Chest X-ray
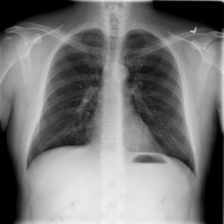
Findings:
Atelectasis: negative
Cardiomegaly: negative
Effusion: negative
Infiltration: negative
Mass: negative
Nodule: negative
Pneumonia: negative
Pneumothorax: negative
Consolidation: negative
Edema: negative
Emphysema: negative
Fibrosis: negative
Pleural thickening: negative
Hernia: negative